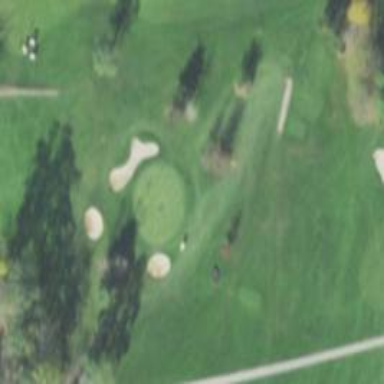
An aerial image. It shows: Path for both road and golf.